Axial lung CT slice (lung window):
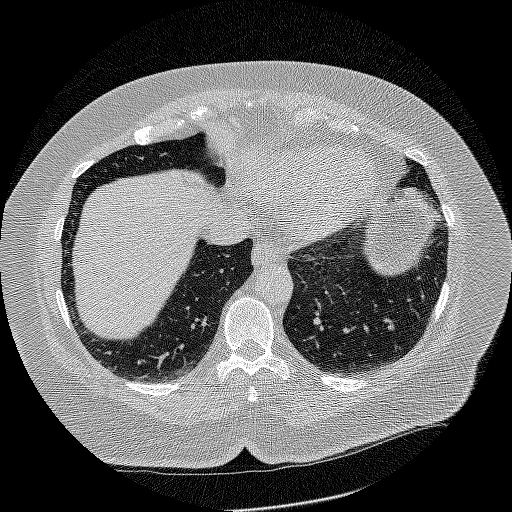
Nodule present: no